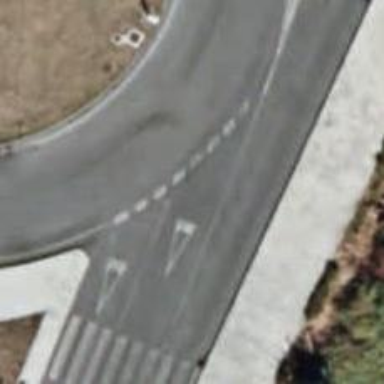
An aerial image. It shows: Road with "give way" sign.